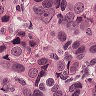
Metastatic tissue present: yes